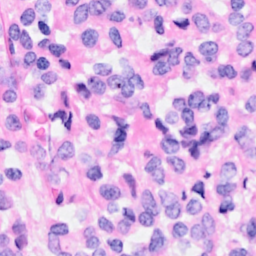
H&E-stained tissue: Breast